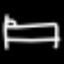
Label: bed